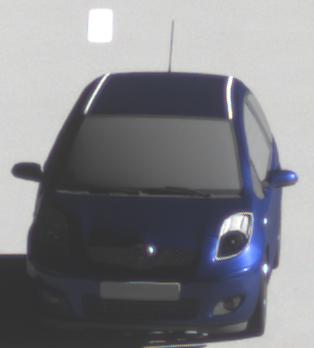
Make: Toyota
Model: Yaris 1.0
Detailed model: Yaris (XP13)
Model produced from: 2011/10
Model produced until: 2014/08
Doors: 3
Color: blue
Road condition: dry road
Daytime: morning or afternoon
Contrast: high contrast